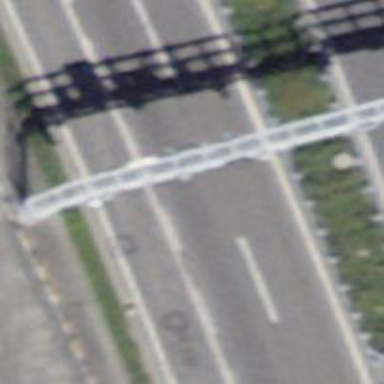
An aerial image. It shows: Traffic surveillance system.